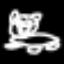
Label: frog